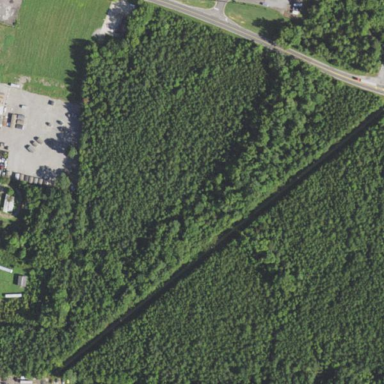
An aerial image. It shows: Mixed leaf woodland.